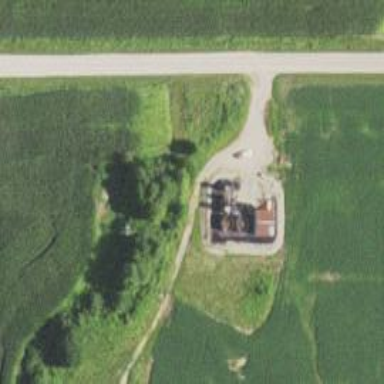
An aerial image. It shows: Storage tank that is man-made.